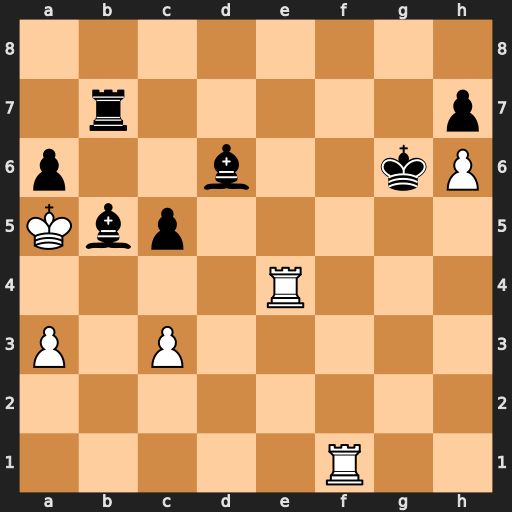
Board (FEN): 8/1r5p/p2b2kP/Kbp5/4R3/P1P5/8/5R2
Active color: w
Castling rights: -
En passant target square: -
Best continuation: Re6+ Kg5 Rg1+ Kf4 Rxd6